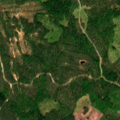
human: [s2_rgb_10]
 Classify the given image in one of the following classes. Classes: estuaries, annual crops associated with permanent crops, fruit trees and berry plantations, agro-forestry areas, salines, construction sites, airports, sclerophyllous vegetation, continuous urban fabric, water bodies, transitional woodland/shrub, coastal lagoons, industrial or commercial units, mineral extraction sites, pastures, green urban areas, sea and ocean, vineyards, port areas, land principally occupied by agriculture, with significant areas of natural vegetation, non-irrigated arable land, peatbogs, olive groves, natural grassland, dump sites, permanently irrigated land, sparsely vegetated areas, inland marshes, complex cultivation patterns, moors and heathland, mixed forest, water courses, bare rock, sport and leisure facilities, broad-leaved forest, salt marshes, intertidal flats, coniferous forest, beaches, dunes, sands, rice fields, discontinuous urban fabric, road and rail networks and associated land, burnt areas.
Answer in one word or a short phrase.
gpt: coniferous forest, mixed forest